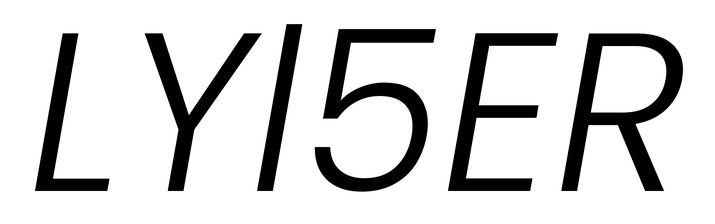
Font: Poppins-LightItalic